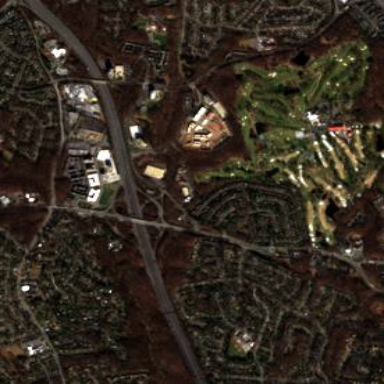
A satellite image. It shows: Golf course surrounded by greenery.